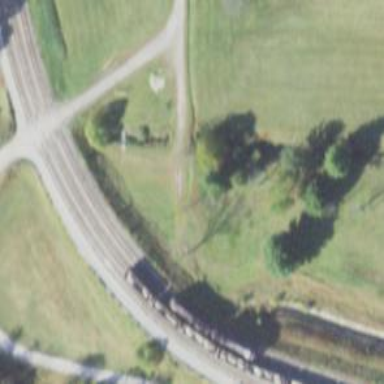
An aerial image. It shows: Railway yard in service.